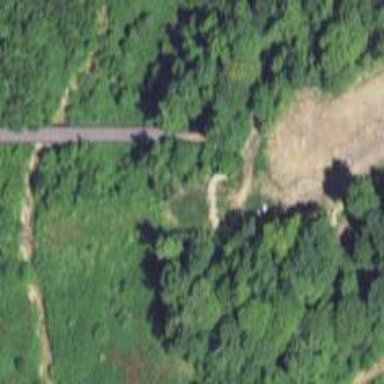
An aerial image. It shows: Path leading to bridge.